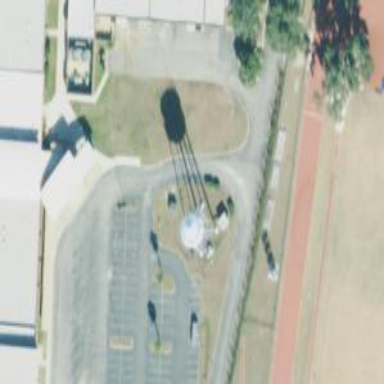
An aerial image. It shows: Water tower that is man-made.